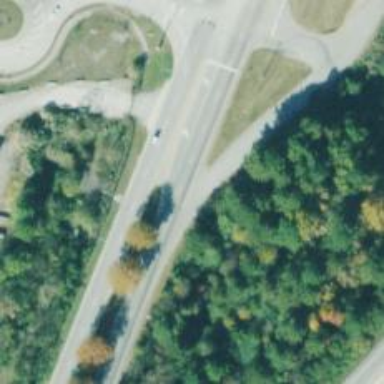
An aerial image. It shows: Secondary link road.